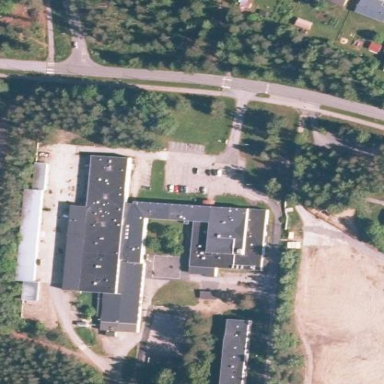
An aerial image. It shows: School building.